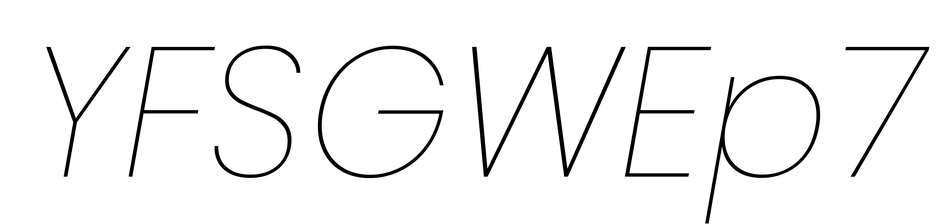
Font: Poppins-ThinItalic